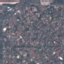
Label: Residential